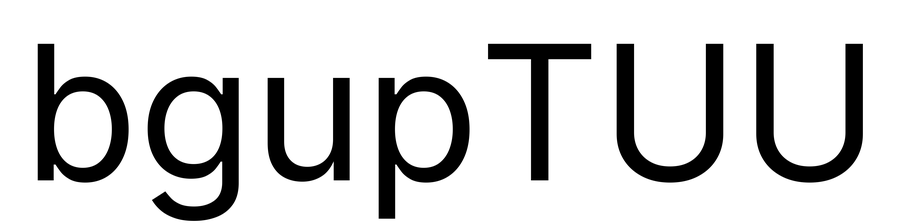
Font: Inter_Regular